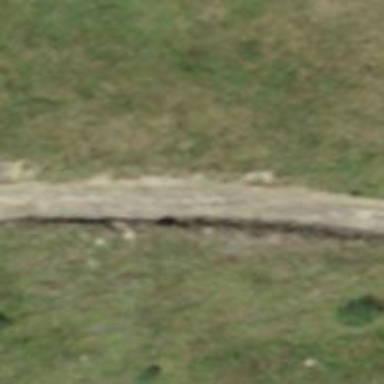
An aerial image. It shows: Track with grade 4 track type.